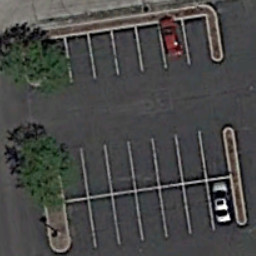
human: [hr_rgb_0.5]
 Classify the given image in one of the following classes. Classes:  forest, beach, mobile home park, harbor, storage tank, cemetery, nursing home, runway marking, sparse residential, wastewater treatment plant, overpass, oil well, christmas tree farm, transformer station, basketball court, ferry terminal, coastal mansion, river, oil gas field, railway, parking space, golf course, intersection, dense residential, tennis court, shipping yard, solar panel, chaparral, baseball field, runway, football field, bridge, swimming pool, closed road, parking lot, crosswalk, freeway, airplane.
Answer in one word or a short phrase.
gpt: parking space